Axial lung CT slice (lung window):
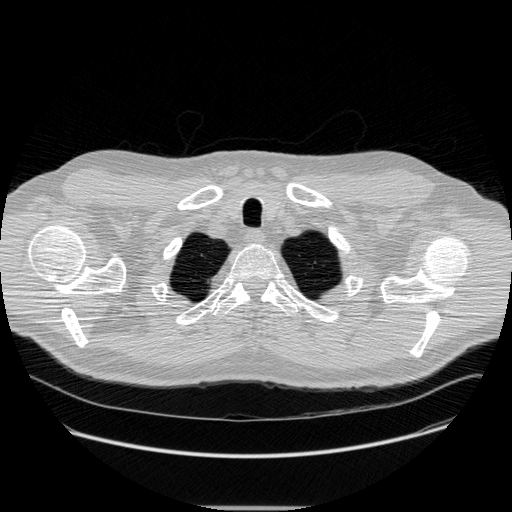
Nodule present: no